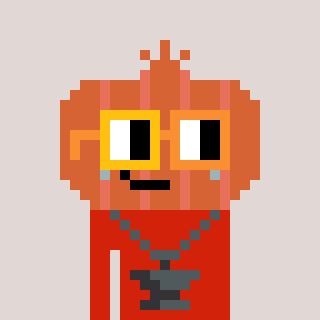
a pixel art character with square yellow and orange glasses, a onion-shaped head and a red-colored body on a warm background